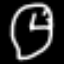
Label: clock